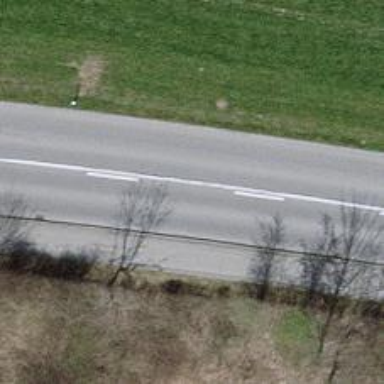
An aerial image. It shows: Tertiary road.